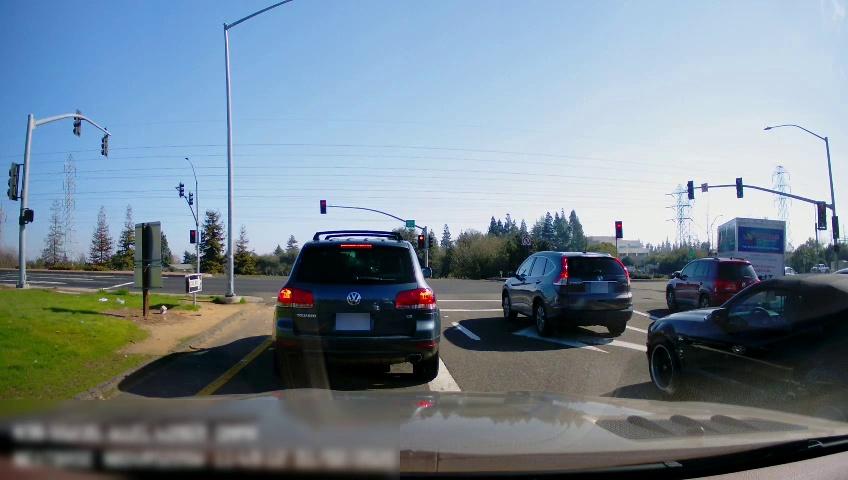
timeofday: Day
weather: Sunny
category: Drivable Space
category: Vehicles | Car
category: Vehicles | SUV
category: Vehicles | Truck
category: Vehicles | Car
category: Vehicles | SUV
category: Vehicles | SUV
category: Lanes | Current Lane
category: Lanes | Current Lane
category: Lanes | Alternate Lane
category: Lanes | Alternate Lane
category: Traffic | Lights
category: Traffic | Lights
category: Traffic | Lights
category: Traffic | Lights
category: Traffic | Lights
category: Traffic | Lights
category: Traffic | Lights
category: Traffic | Lights
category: Traffic | Lights
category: Traffic | Lights
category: Traffic | Signs
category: Traffic | Lights
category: Traffic | Lights
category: Traffic | Lights
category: Traffic | Lights